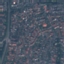
Land use / land cover: Residential